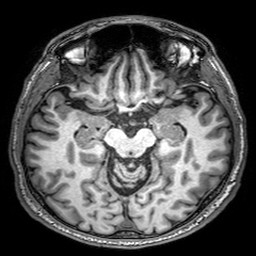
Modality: T1w
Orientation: coronal
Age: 69
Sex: male
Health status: healthy
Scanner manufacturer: philips
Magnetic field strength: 3 T